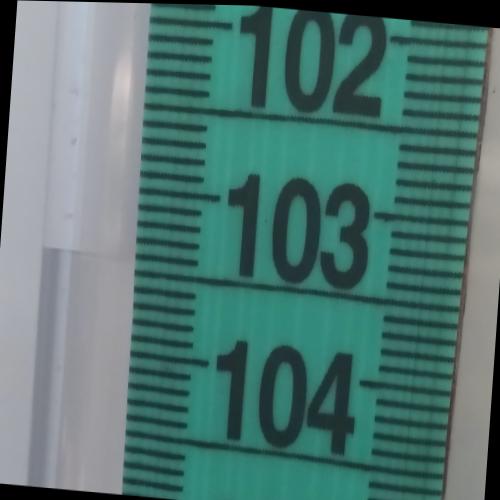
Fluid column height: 103.4 cm